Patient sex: M
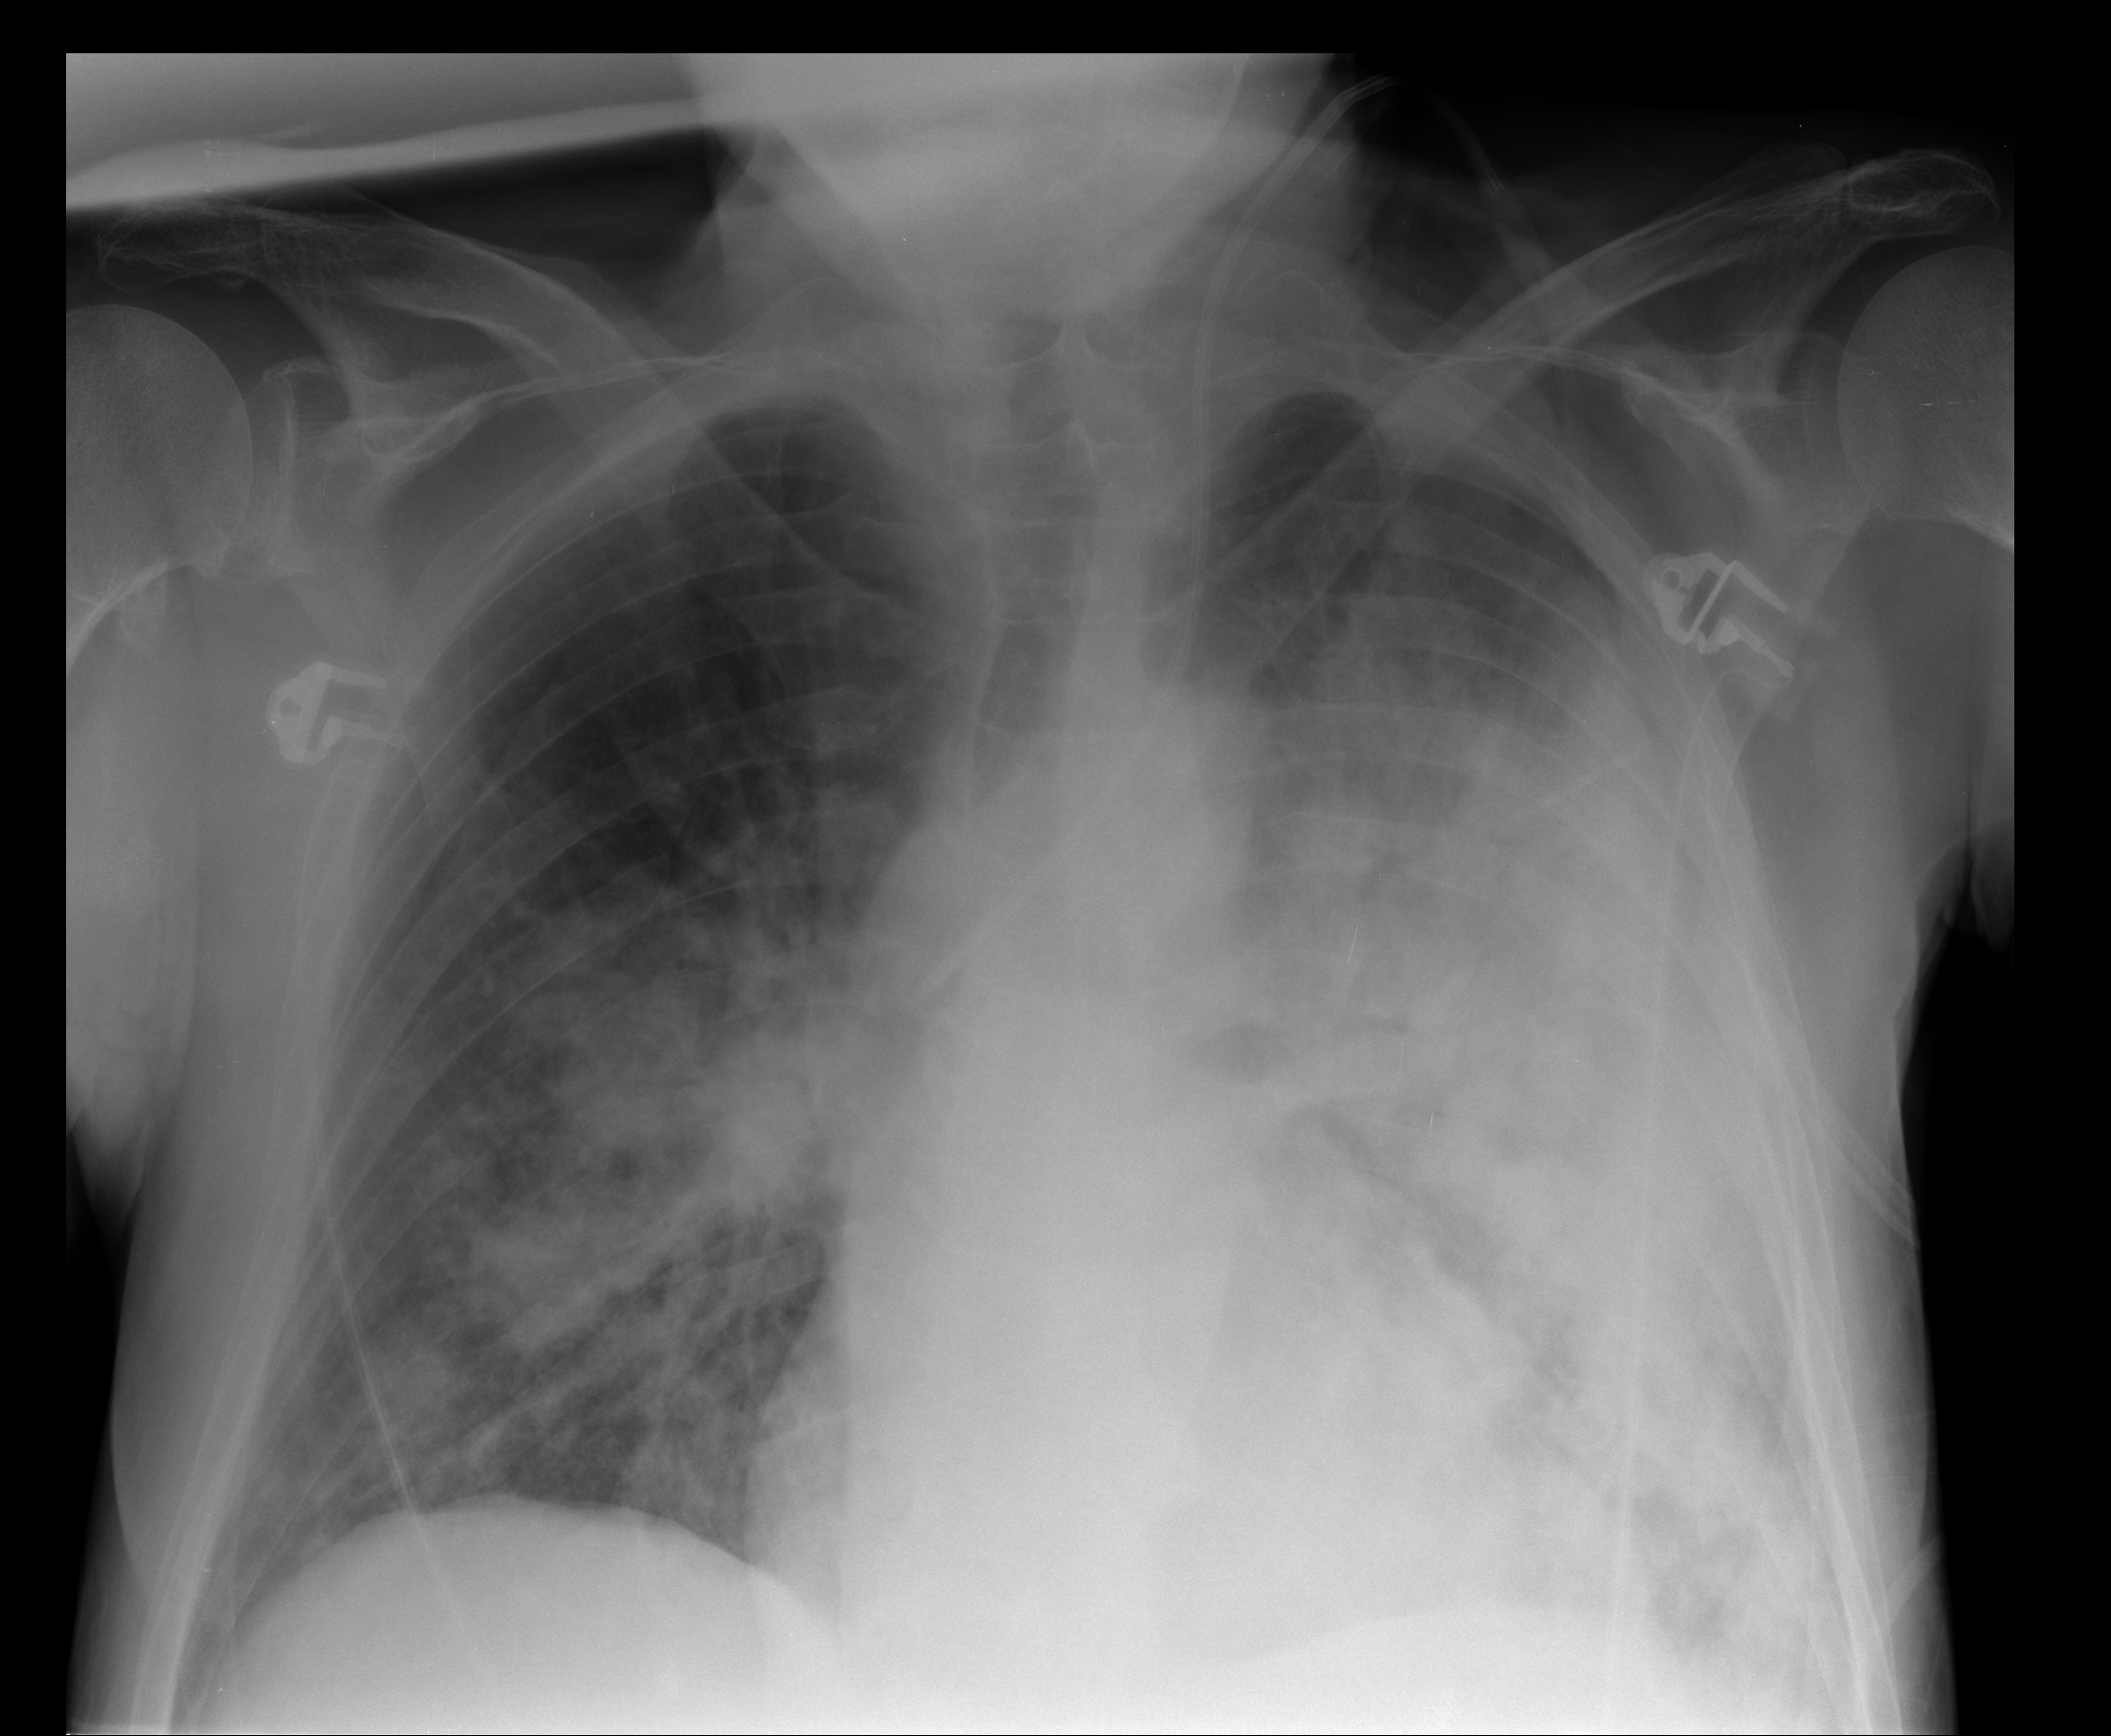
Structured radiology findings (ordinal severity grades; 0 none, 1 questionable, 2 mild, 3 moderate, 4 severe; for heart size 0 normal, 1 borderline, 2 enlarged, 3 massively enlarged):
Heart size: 0
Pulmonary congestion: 0
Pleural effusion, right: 0
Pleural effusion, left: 2
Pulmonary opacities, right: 3
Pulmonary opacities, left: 4
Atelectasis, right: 2
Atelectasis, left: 3